Question:
I am trying to change the state on the click of a button I created through DOM methods. I tried passing "this" as a variable through the arguments of the function
'''
var self="this"
b.addEventListener("click", function(self){
self.setState({health:100}) })
'''
and also tried adding .bind(this) at the end of the function but no luck.
'''
b.addEventListener("click", function(){
this.setState({health:100}) })
'''
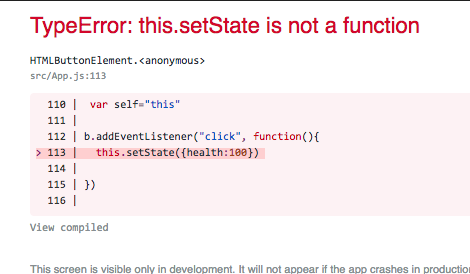
Answer: This issue can be handled using right declaration and definition of 'self'.
OR with the help of <URL>
'''
componentDidMount(){
//assuing b defined
//1. if you want to use self
const self = this; // this should not be double quoted;
b.addEventListener("click", function () {
self.setState({ health: 100 });
}
// 2. using arrow function ( implicit lexical scope)
b.addEventListener("click", ()=> {
this.setState({ health: 100 });
}
}
'''